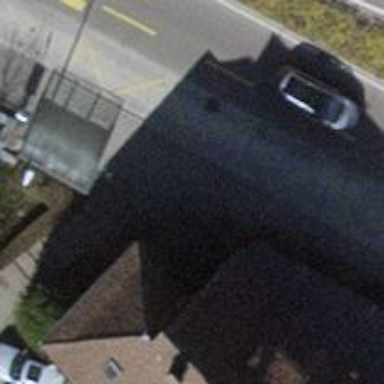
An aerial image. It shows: Bus stop with shelter. It is platform for public transport.